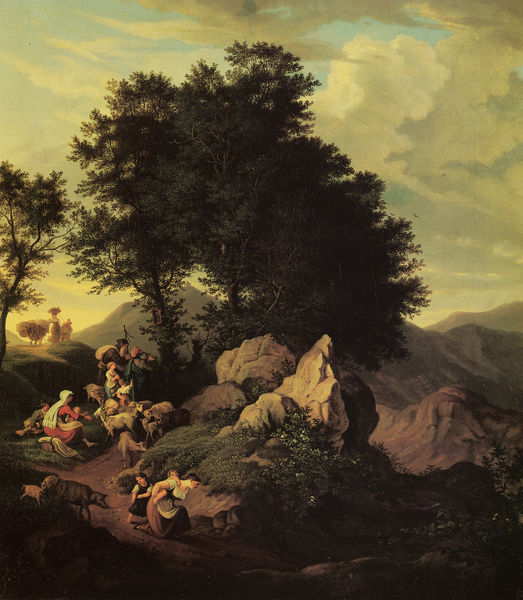
Titel: Hirten vor einem Andachtsbild
Künstler: Adrian Ludwig Richter
Standort: Wroclaw
Institution: Muzeum Narodowe
Schlagwörter: baum, berg, blau, blätter, dunkel, felsen, gemälde, gruppe, himmel, laub, schatten, weiß, wolken, bäume, frauen, gelb, grün, landschaft, menschen, mädchen, abend, braun, frau, grau, hintergrund, kleid, kleider, licht, schwarz, gras, hund, hunde, rasen, rot, tier, tiere, weg, wiese, wolke, malerei, tanz, richter, mensch, stein, steine, tragen, dämmerung, erde, horizont, hügel, natur, busch, büsche, pfad, sonne, sträucher, familie, kind, klassizismus, mutter, personen, person, pflanzen, wald, bauern, esel, kinder, stock, magd, italien, naturalismus, perspektive, gepäck, last, berge, fels, gebirge, dunkelgrün, sonnenuntergang, violett, herde, landschaftsmalerei, berglandschaft, hochgebirge, baby, idylle, pause, rast, figuren, romantik, staffage, kopftuch, stimmung, spiel, lamm, schaf, schwein, bücken, himme, reise, wanderer, umzug, zwielicht, packesel, heroische landschaft, schafe, hirte, hirten, hüten, schäfer, ziege, rasten, wanderung, bäuerlich, stien, ziegen, heimweg, begre, hierte, wolekn, brgün, reinhart, bachantisch, rom campagna